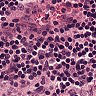
Metastatic tissue present: no